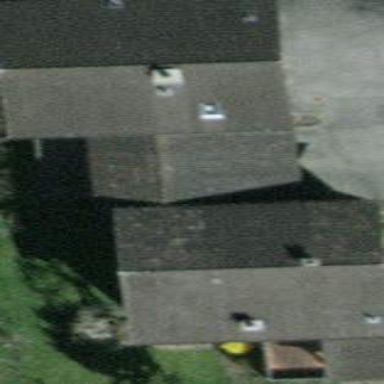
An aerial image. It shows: Building with gabled roof.